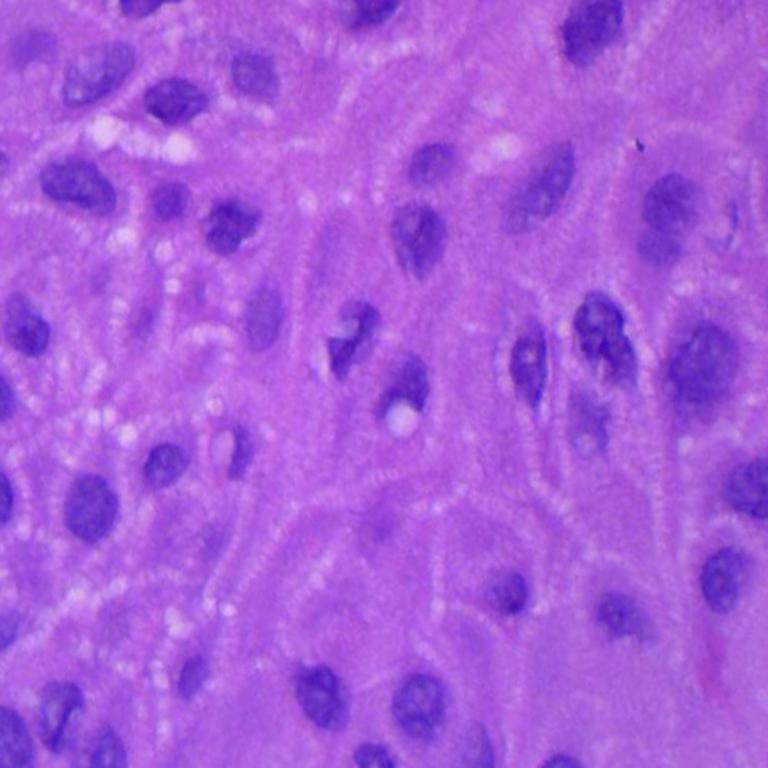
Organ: lung
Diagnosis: squamous carcinomas